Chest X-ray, PA view. Patient: 46 years old, sex F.
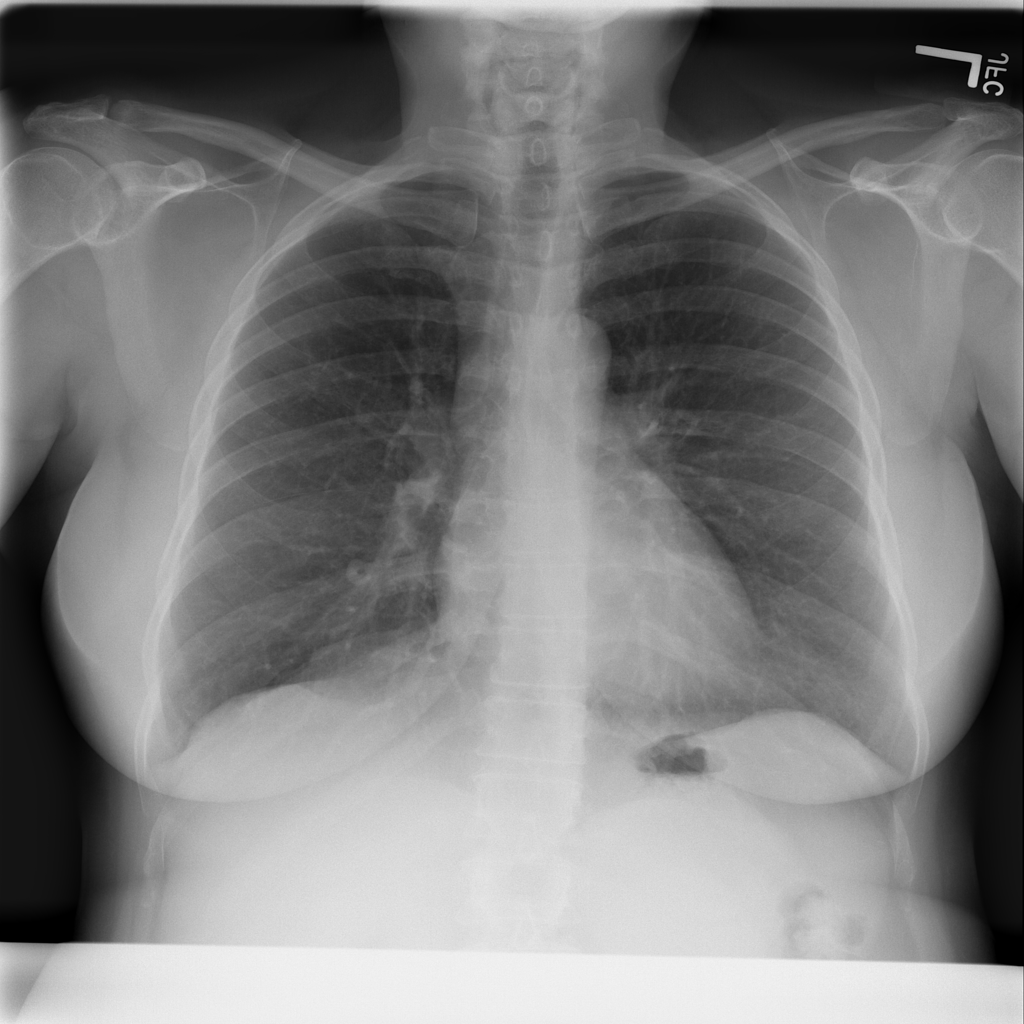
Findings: No Finding